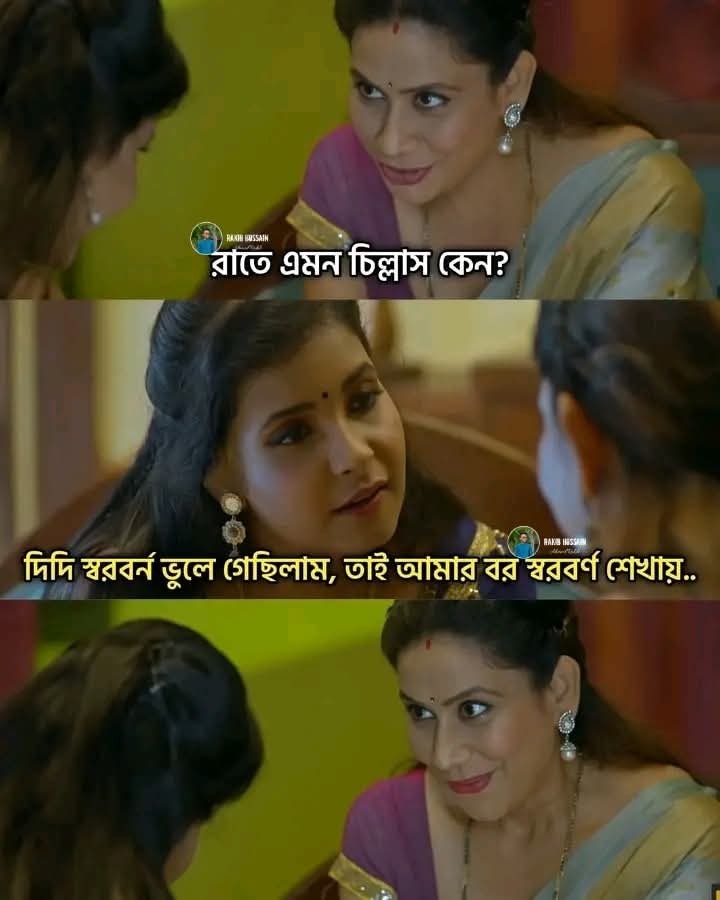
Text: রাতে এমন চিল্লাস কেন?
দিদি স্বরবর্ন ভুলে গেছিলাম, তাই আমার বর স্বরবর্ণ শেখায়..
Label: Non Hate